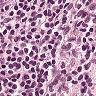
Metastatic tissue present: no